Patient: sex M, age 60
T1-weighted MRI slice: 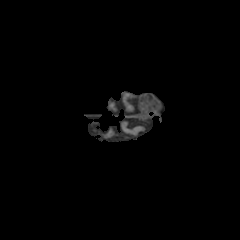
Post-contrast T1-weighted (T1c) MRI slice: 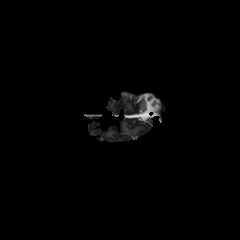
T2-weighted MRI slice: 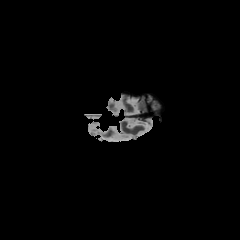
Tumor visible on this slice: yes
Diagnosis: Glioblastoma, IDH-wildtype
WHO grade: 4